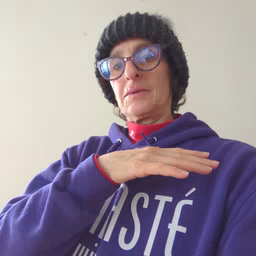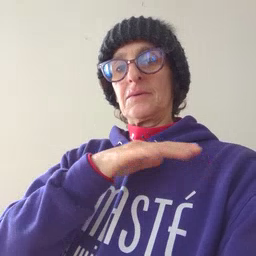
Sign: frenchfries